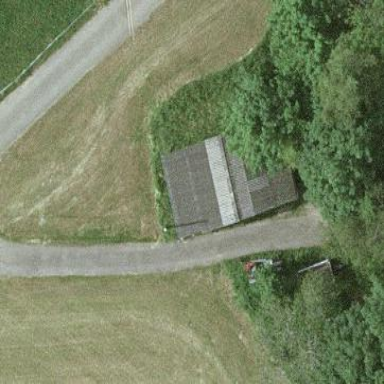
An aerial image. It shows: Garage building.